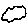
Label: cloud